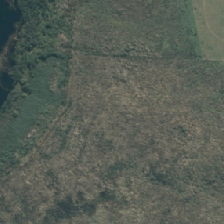
Land cover: herbaceous_freshwater_vege